Milling tool wear sample.
Tool blade image: 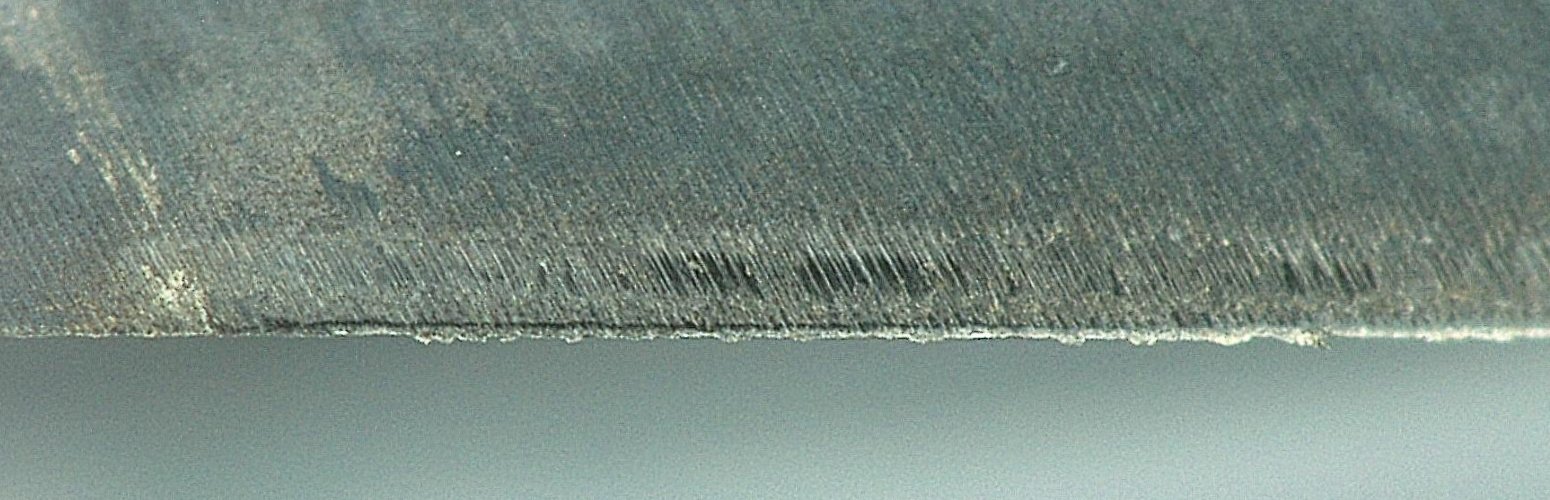
Chip image: 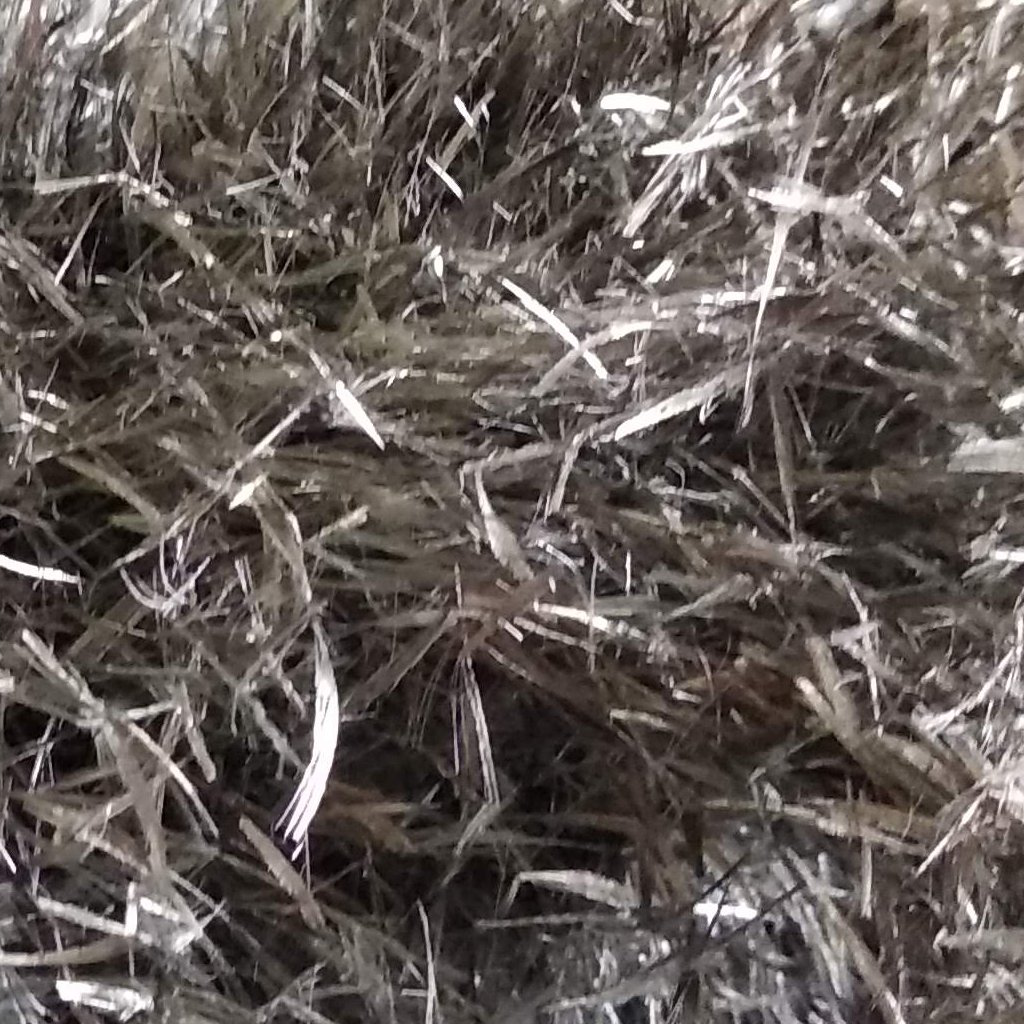
Workpiece image: 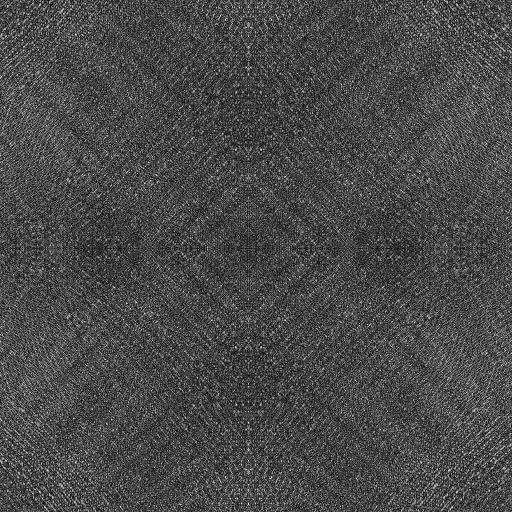
Tool wear state: sharp
Gaps: 5.1
Flank wear: 41.4
Overhang: 26.69
Force-signal Mel-spectrograms (X, Y, Z axes): 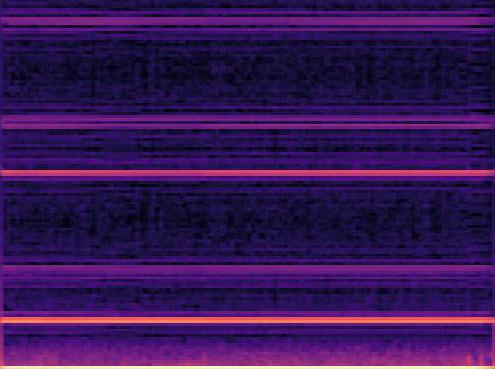 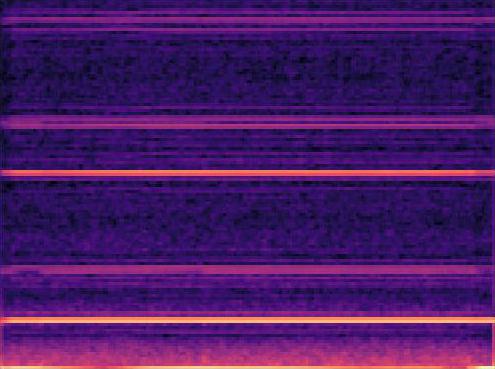 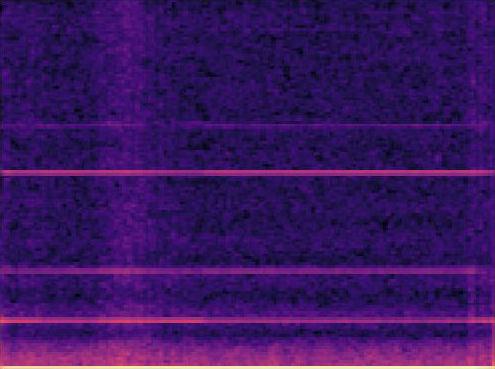
Force-signal scalograms (X, Y, Z axes): 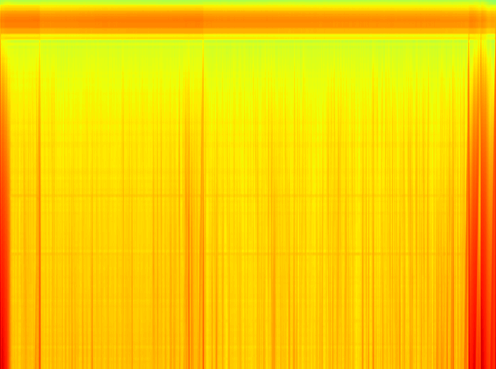 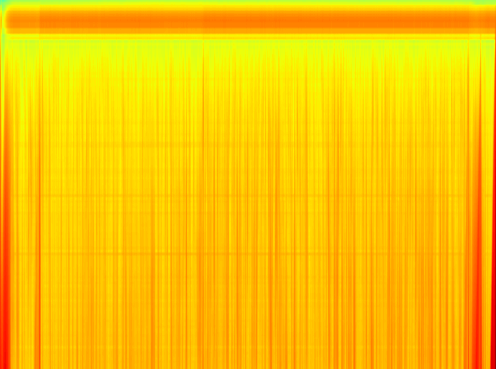 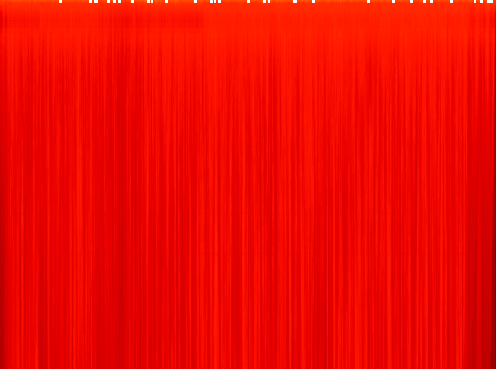
Force phase: initial_break_in_wear